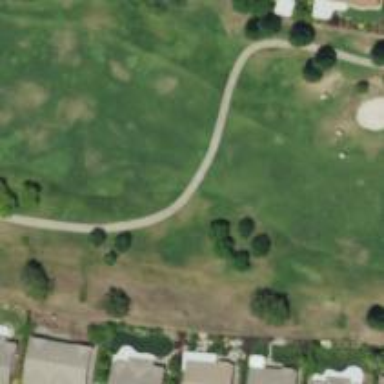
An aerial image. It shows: Golf hole.